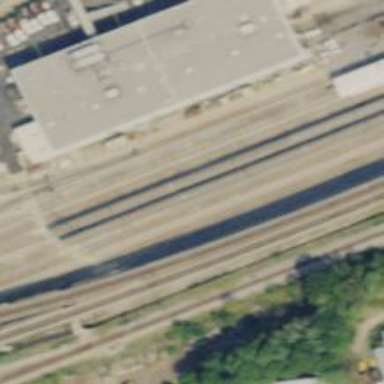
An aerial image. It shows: Electrified rail passing through service yard.